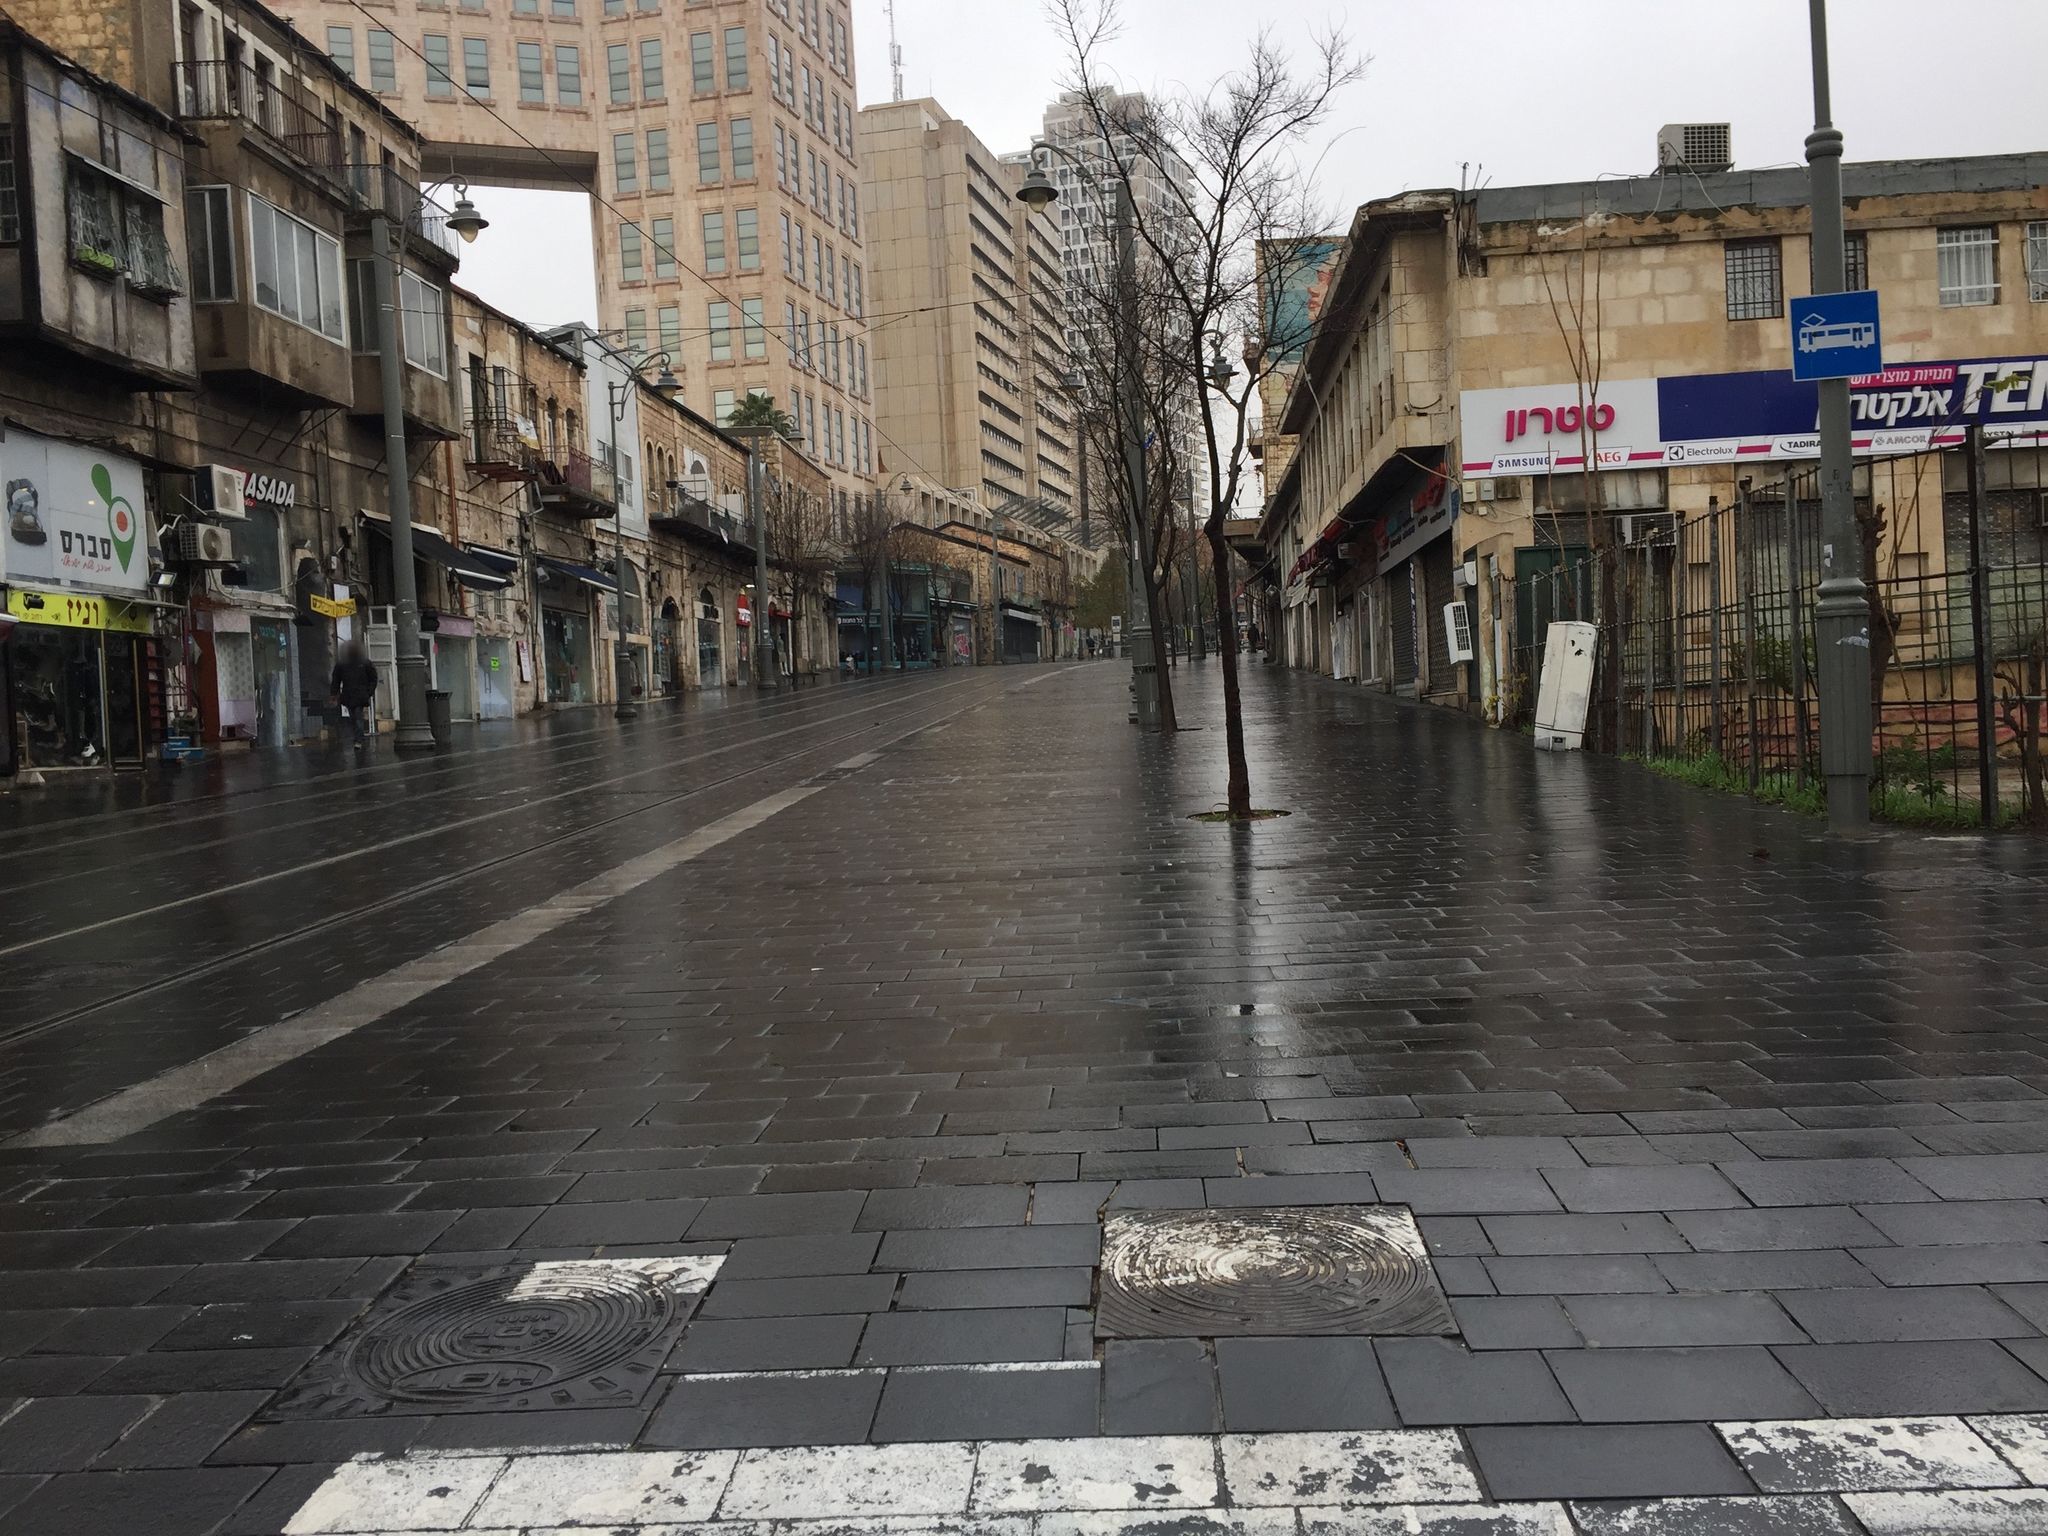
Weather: rainy
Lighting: day
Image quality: good
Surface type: walking surface
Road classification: footway, pedestrian, residential
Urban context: urban centre
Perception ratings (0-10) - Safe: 7.44, Lively: 9.37, Beautiful: 3.88, Boring: 1.22, Depressing: 4.65, Wealthy: 8.99